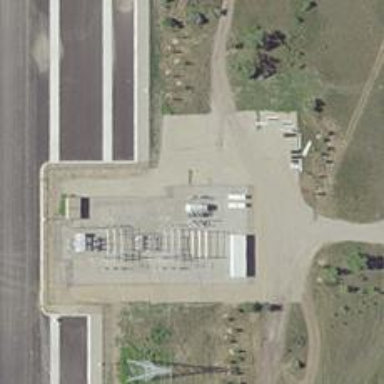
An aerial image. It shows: Power pole.